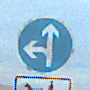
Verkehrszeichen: VorgeschriebeneFahrtrichtungGeradeausOderLinks
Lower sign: MehrspurigeFahrzeugeFrei9
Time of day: SunriseSunset
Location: Outdoor (Beach)
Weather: PartlyCloudy
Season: NotSpecified
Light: Natural